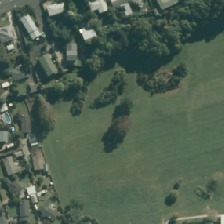
Land cover: urban_parkland